Question: I want to create a simple timer with this interface using VB.NET

I want to press Button1 and to start counting seconds in the textbox.
<URL>
So, I decided to use a stopWatch Class due to its high resolution according to specifications.
But according to my VB.NET code below it seems to me that the whole "dotnet adventure" is impossible. That is because when I press Button1 the whole form it freezes and I cannot press Button2 to stop the timer.
Is there anything wrong with my code?
What should I do to have the functionality described above?
Thanks in advance!
'''
Public Class Form1
Private enableTime As TimeSpan
Private stopWatch As New Stopwatch()
Private Sub Button1_Click(sender As Object, e As EventArgs) Handles Button1.Click
stopWatch.Start()
If stopWatch.IsHighResolution Then
Do
If stopWatch.ElapsedTicks.Equals(TimeSpan.TicksPerSecond) Then
enableTime = enableTime + TimeSpan.FromSeconds(1)
TextBox1.Text = enableTime.ToString
stopWatch.Restart()
End If
If Not stopWatch.IsRunning Then
Exit Do
End If
Loop
End If
End Sub
Private Sub Button2_Click(sender As Object, e As EventArgs) Handles Button2.Click
stopWatch.Stop()
stopWatch.Reset()
End Sub
'''
End Class
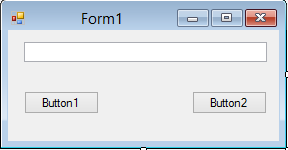
Answer: In WinForms, there is one UI thread executing the message loop. Basically, every event is added to the message queue, which is processed, one event after another. When 'Button1' is clicked, the 'Button1_Click' method is executed and no other event will be processed until it finishes. Since your design requires 'Button2.Click' to be processed in order to terminate the loop in 'Button1.Click', it will never terminate.
To correctly implement what you want, you'd have to start the stopwatch on 'Button1.Click' and put the UI update logic into the 'Tick' event of a timer which you place on the form.